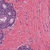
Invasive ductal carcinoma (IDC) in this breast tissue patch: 0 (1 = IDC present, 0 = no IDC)